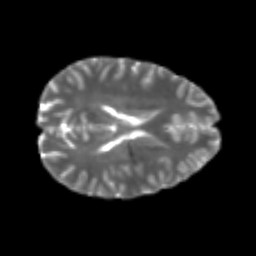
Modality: T2w
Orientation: axial
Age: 22
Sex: male
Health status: healthy
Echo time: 0.074 s